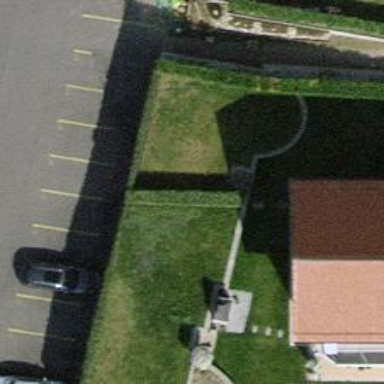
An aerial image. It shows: Hedge barrier.